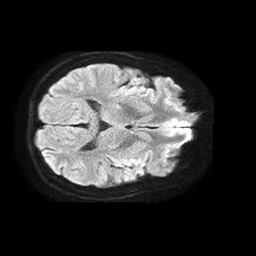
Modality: TRACE
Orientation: axial
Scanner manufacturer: philips
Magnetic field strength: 1.5 T
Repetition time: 4.6 s
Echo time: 0.08631 s